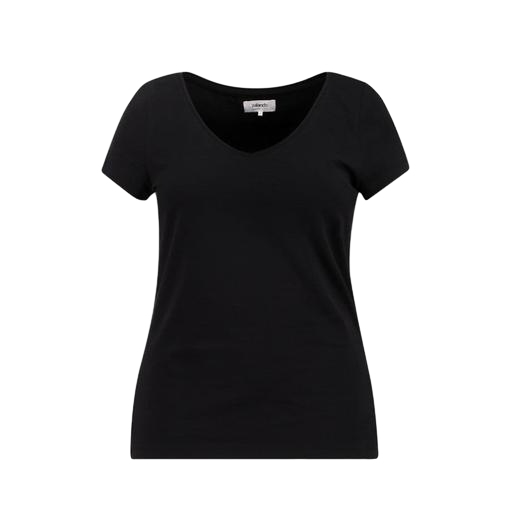
black v-neck t-shirt only macy, black plus size printed t-shirt only macy, black plus v neck tee, white background